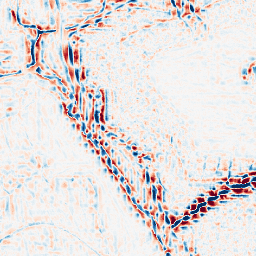
Category: wavelet
Decomposition family: wavelet_reverse_biorthogonal
Decomposition parameters: wavelet: rbio2.4
level: 3
Upsampling method: quadratic
Upsampling parameters: scale: 8
Upsampling scale: 8